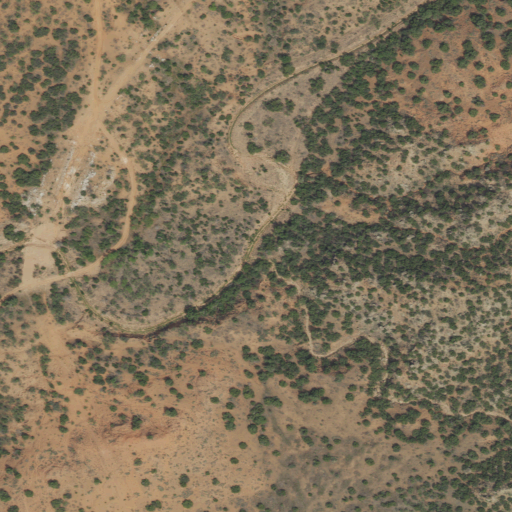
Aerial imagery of valley in Texas named Bull Canyon containing shrub, evergreen forest, deciduous forest, and grassland